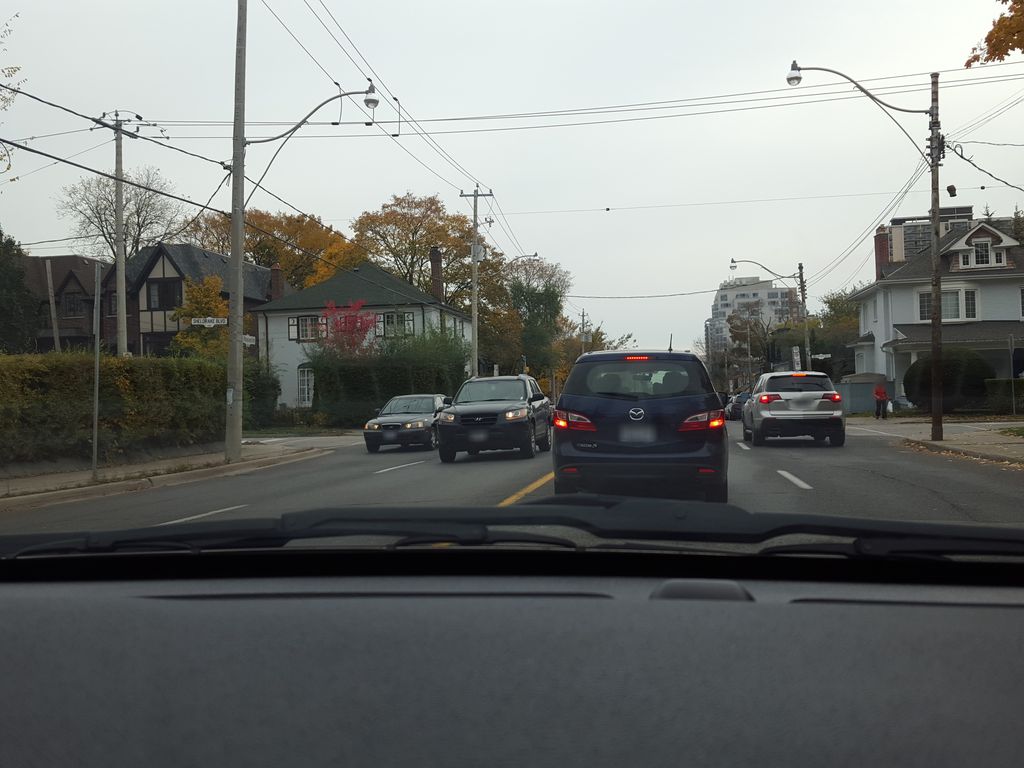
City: toronto